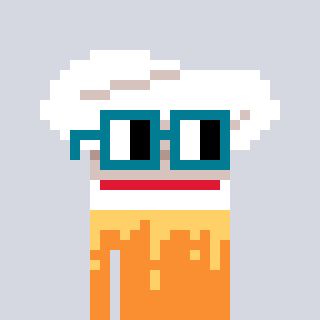
a pixel art character with square dark green glasses, a chef hat-shaped head and a orange-colored body on a cool background